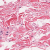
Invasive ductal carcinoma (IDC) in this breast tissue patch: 0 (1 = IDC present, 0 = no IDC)